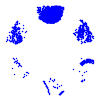
Particle: kaon